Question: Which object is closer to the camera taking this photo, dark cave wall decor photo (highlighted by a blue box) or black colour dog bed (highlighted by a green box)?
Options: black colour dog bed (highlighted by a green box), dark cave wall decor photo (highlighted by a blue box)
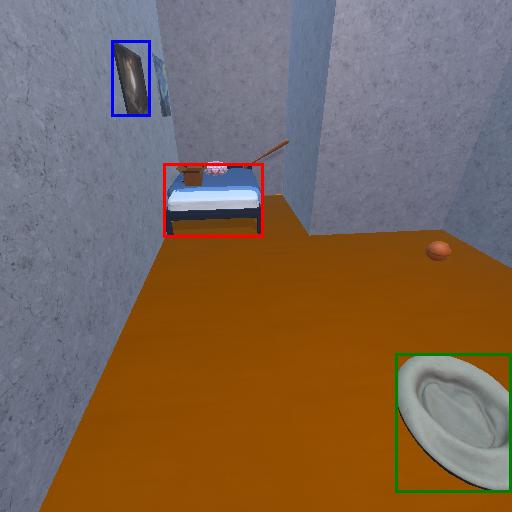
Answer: black colour dog bed (highlighted by a green box)